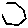
Label: hexagon